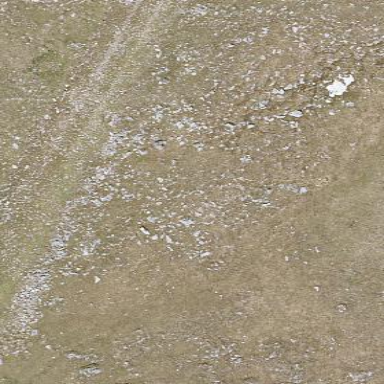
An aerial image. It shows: Landscape of bare rock.